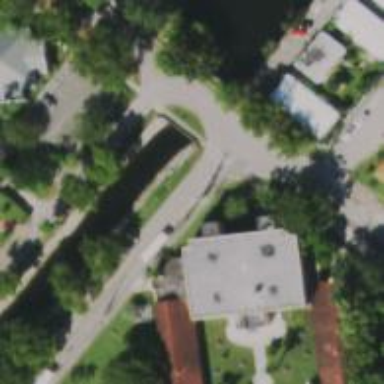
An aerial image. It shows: Canal.